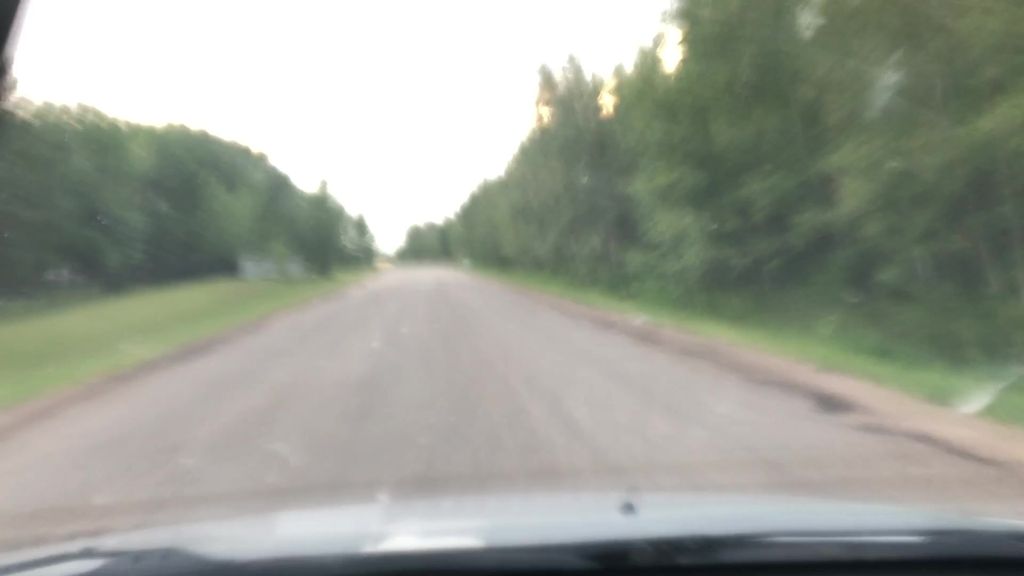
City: edmonton